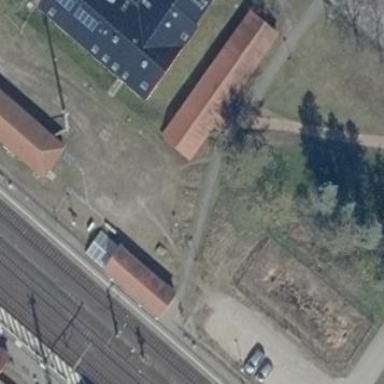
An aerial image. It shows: Transportation building.